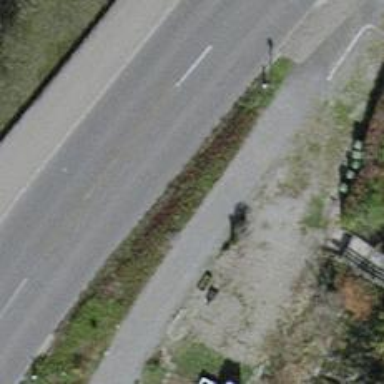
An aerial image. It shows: Bus stop with platform for public transport.